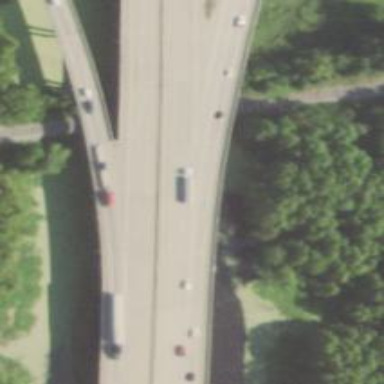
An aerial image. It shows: Motorway junction.